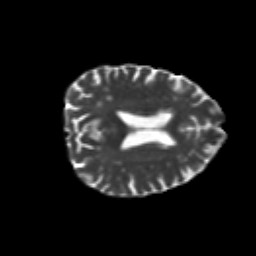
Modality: T2w
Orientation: axial
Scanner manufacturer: siemens
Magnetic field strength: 3 T
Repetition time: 6.8 s
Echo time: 0.093 s